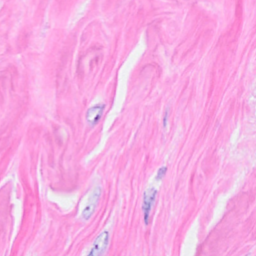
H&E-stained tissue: Breast